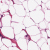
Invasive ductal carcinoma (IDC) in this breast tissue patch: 0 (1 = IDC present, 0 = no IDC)